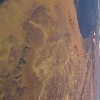
Label: land